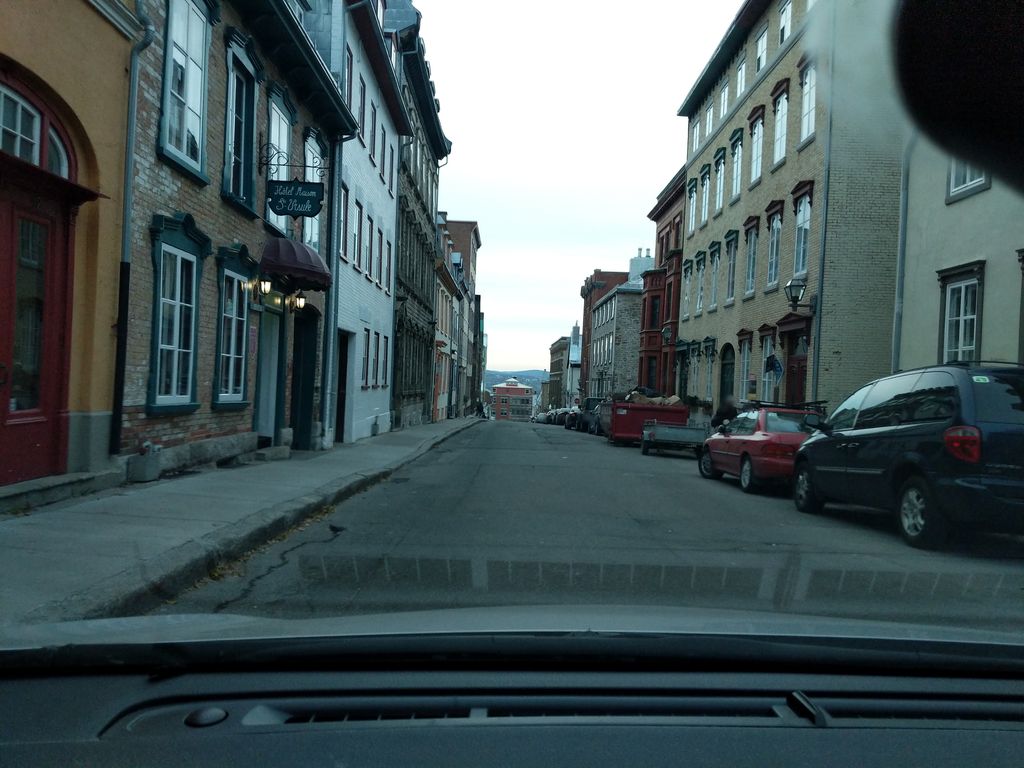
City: quebec_city